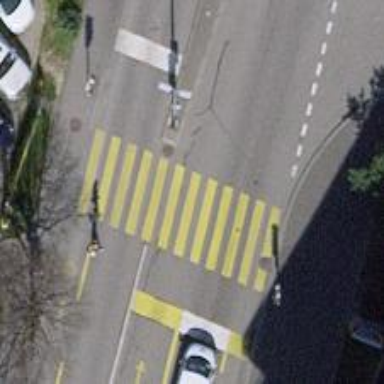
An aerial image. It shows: Road crossing with traffic signals.